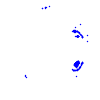
Particle: kaon